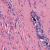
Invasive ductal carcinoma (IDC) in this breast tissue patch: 1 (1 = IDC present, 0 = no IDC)